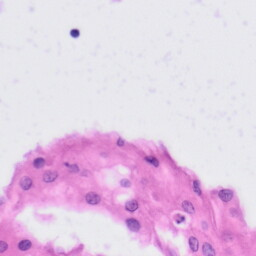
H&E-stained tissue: Tonsil